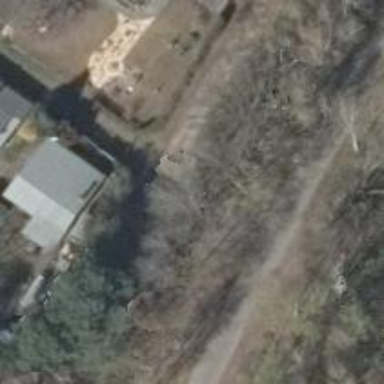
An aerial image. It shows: Gravel driveway designated as service road.